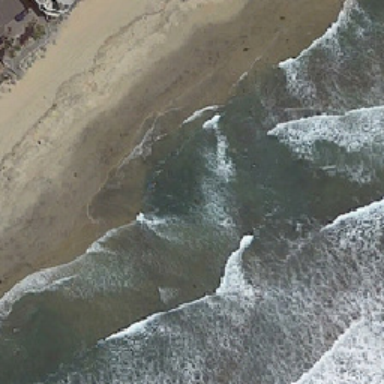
This is the coast .